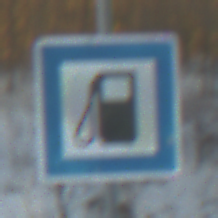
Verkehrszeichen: Tankstelle
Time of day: SunriseSunset
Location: Outdoor (Nature)
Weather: Clear
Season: Winter
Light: Natural